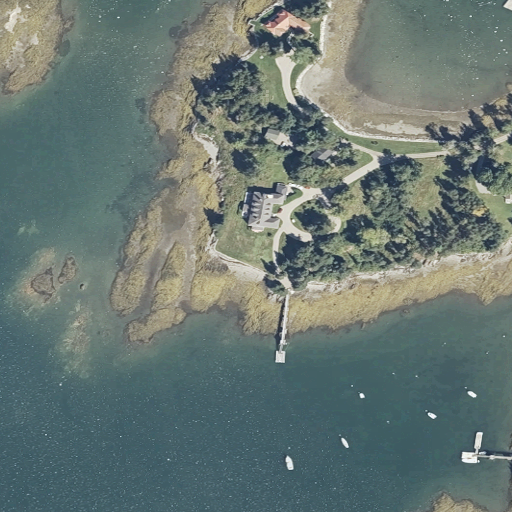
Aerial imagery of cape in Maine named Kissel Point containing open water, herbaceous wetlands, evergreen forest, mixed forest, low intensity development, barren land, open development, medium intensity development, and woody wetlands